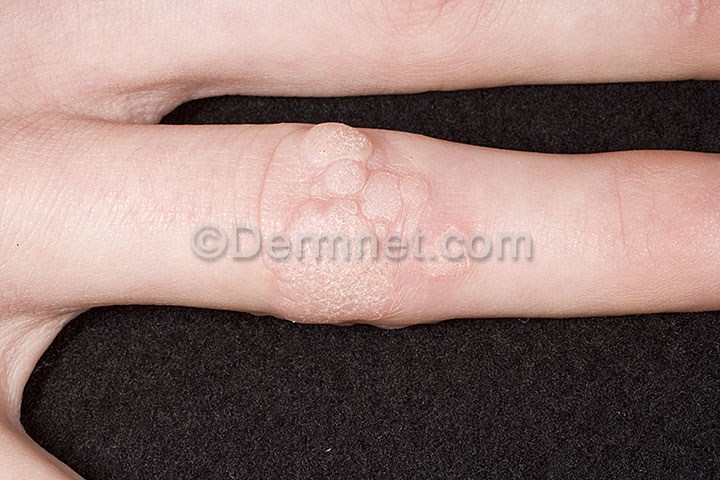
Disease: Warts Molluscum and other Viral Infections